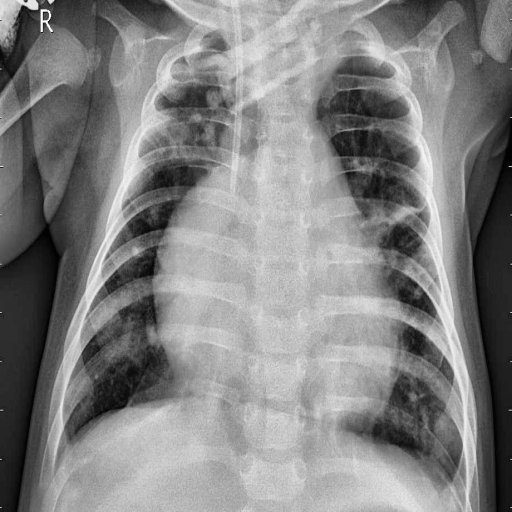
Finding: PNEUMONIA